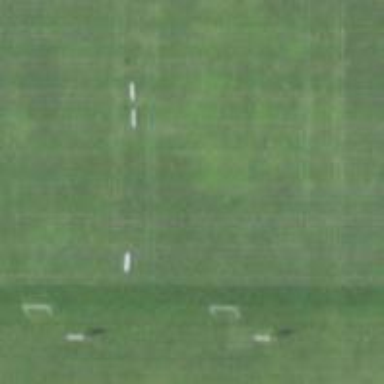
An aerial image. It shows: Soccer pitch for leisureland activities.